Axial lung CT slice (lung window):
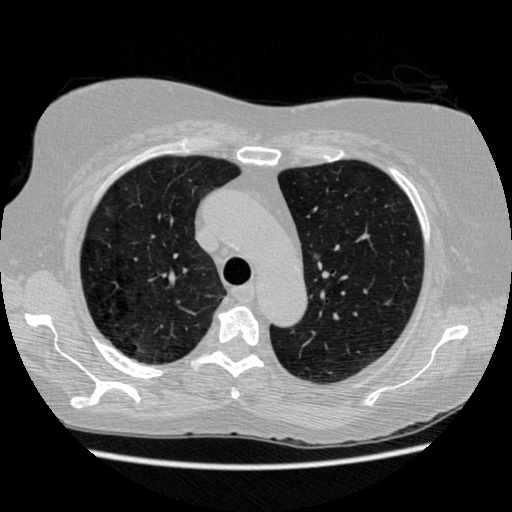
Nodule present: yes
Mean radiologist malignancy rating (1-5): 3.5